Aerial crown-view tile of a tropical tree (Barro Colorado Island, Panama), acquired 20250915:
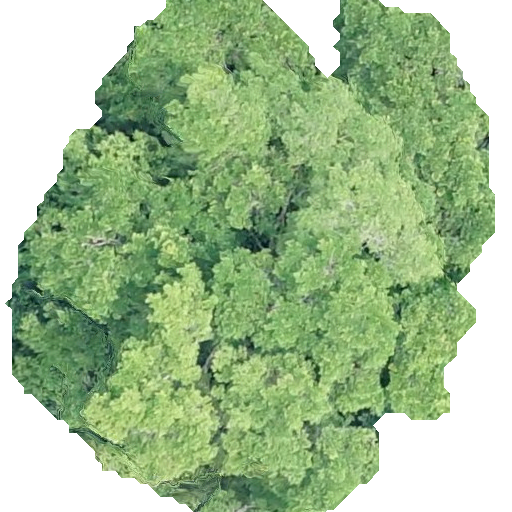
Species: Terminalia amazonia
GBIF accepted scientific name: Terminalia amazonica
Crown area: 277.414 m²